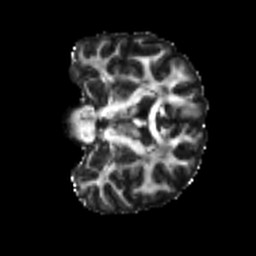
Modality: FA
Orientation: coronal
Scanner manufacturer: siemens
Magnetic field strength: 3 T
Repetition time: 4 s
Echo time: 0.0594 s